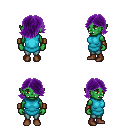
a pixel art fantasy rpg character, female body template, orc, green skin, teal tunic, teal pants, purple swoop hairstyle, leather bracers, brown shoes, four views (front, back, left, right), 2x2 character sprite sheet, small pixel art, hard edges, no anti-aliasing